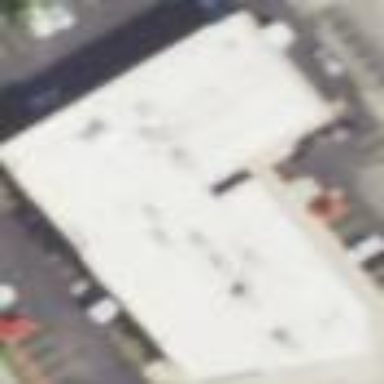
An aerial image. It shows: Retail building.